Field crop: maize
Growth stage: 2
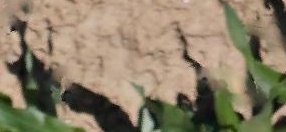
Species: maize